Current action and preconditions to check: trajectory_clear

Your task: For each precondition in the list above, predict whether it will hold at this action.

Consider the current scene as observed from the mobile robot's camera, and analyze the predicted future states of all dynamic agents (e.g., people, animals, vehicles, or any moving entities) within the NEXT SECOND.

IMPORTANT: Only answer "very likely" if you are absolutely certain—based on strong, clear evidence—that a dynamic agent will violate the precondition in the predicted future state. Do NOT answer "very likely" for unlikely, ambiguous, or low-probability risks.

Ask yourself for each precondition: Is there a high probability, with clear and convincing evidence, that the predicted future states of any dynamic agent will interfere with the predicted future state of the currently executing action within the NEXT SECOND, causing that precondition to fail?

Assess the risk level based on these predictions. Use "likely" or "very likely" if motions create a clear risk of interference.

Use "neutral" or "improbable" if agents are nearby but their predicted paths are clearly diverging or non-conflicting.

Failure Risk Categories: "very improbable", "improbable", "neutral", "likely", "very likely"

Answer Format: Output ONLY the probability_of_failure value from these categories: "very improbable", "improbable", "neutral", "likely", "very likely"

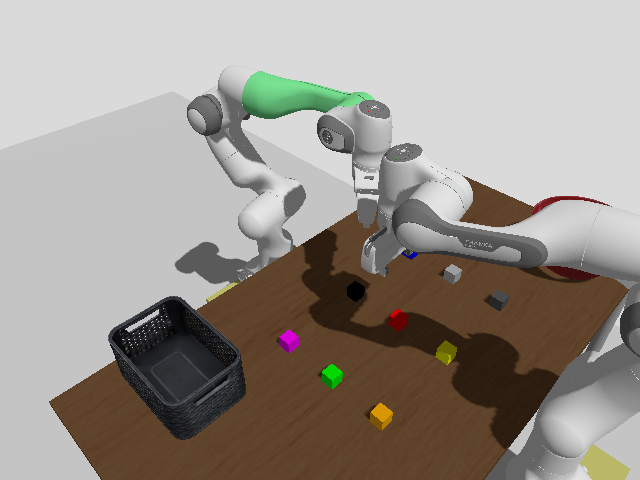

Answer: neutral